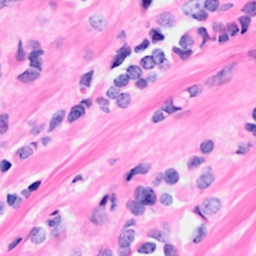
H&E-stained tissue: Breast